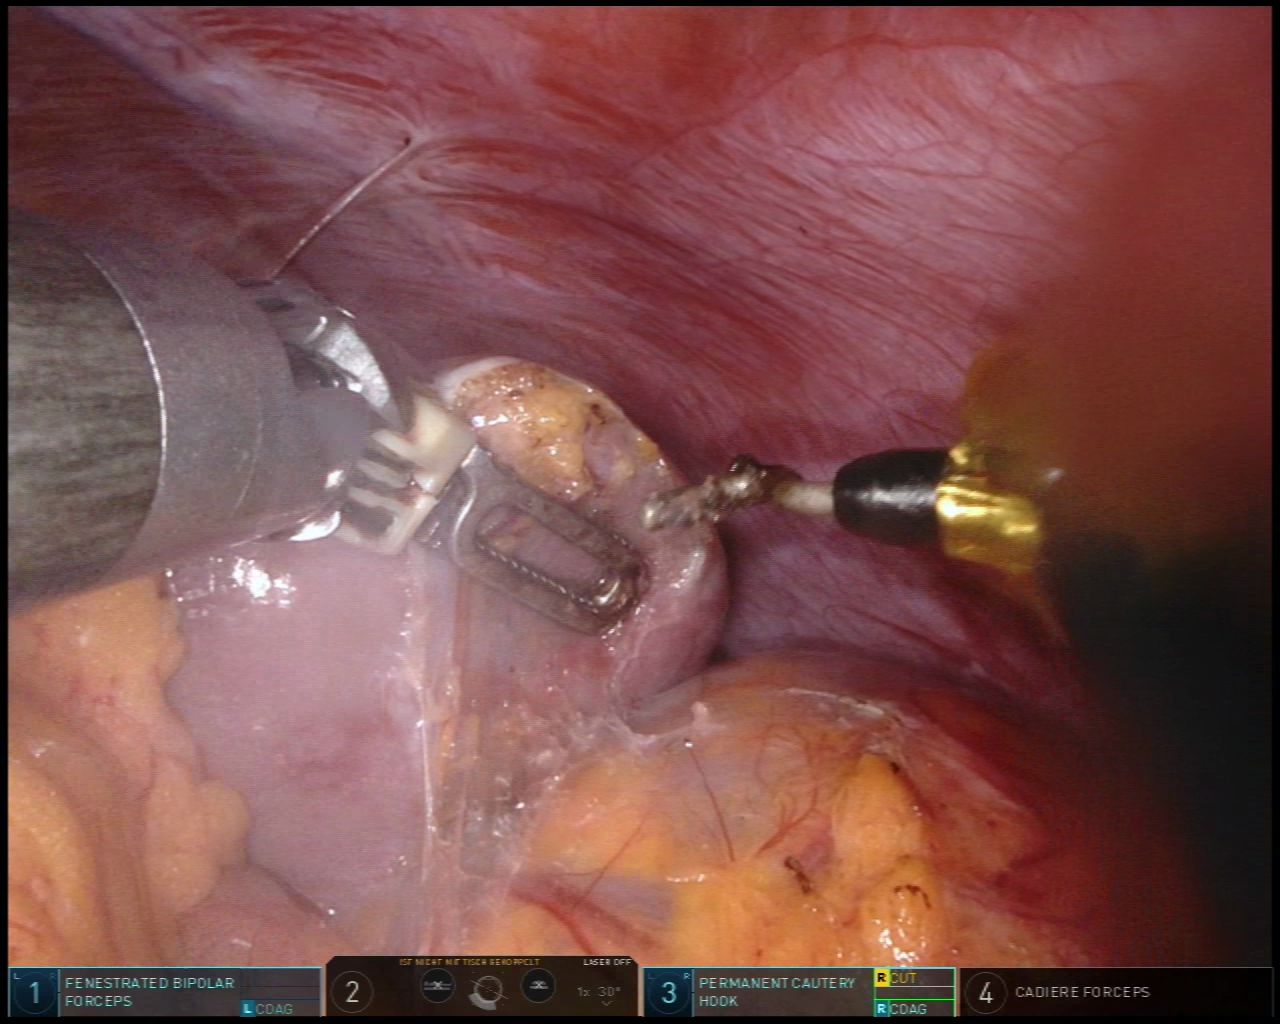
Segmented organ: abdominal_wall
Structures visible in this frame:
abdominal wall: yes
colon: yes
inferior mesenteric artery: no
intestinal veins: no
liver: no
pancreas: no
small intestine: no
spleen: yes
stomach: no
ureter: no
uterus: no
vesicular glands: no